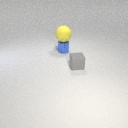
small gray rubber cube in front of small blue metal cylinder